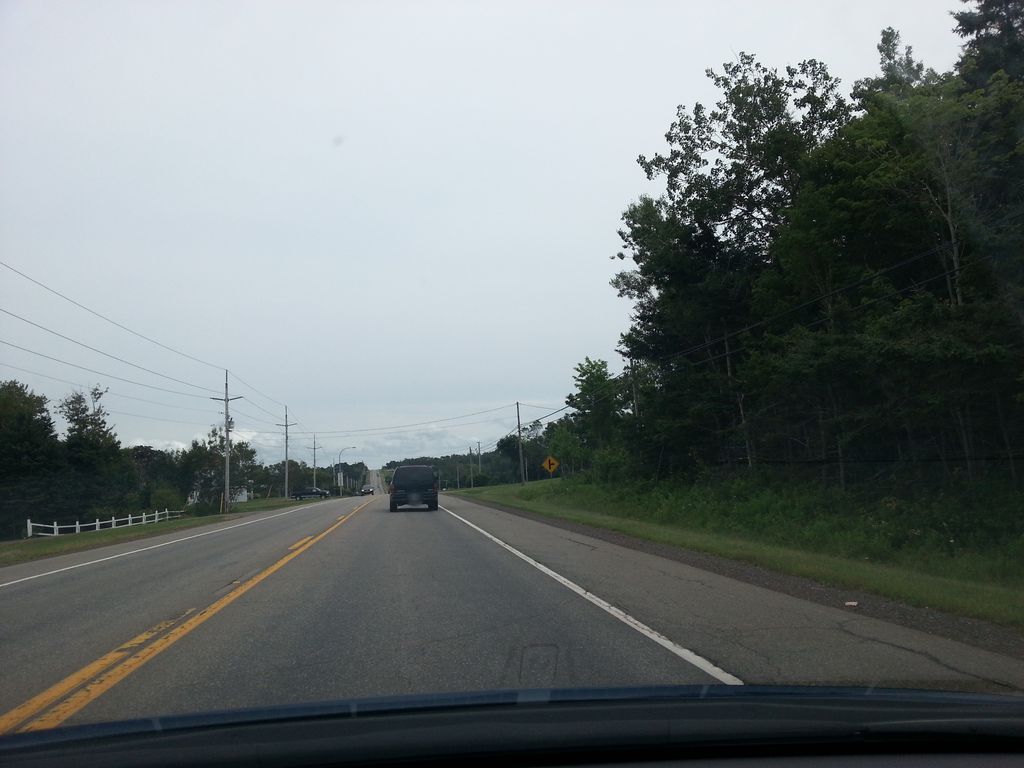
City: charlottetown